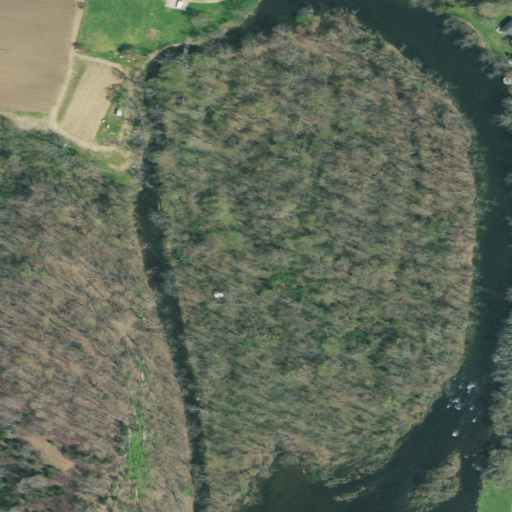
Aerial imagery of island in Tennessee named Wagners Island containing deciduous forest, woody wetlands, pasture, open water, mixed forest, open development, and low intensity development